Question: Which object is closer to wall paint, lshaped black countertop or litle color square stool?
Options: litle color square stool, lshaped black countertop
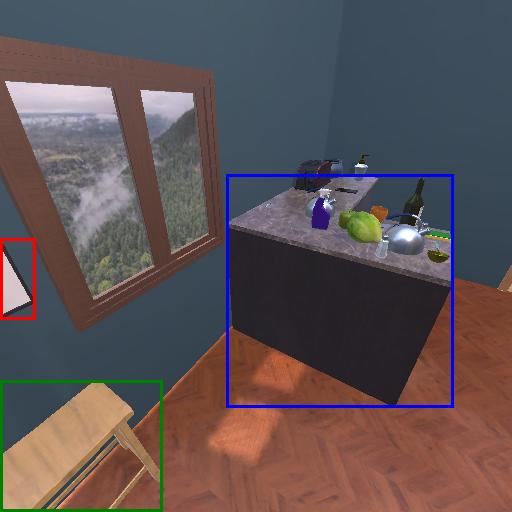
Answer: litle color square stool